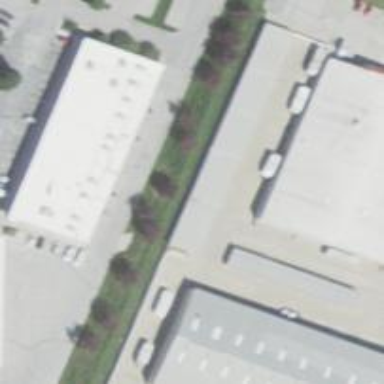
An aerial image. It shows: Commercial building.